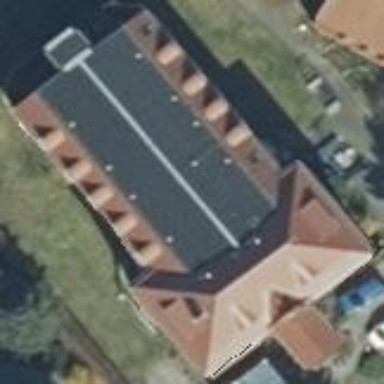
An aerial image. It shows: Building.